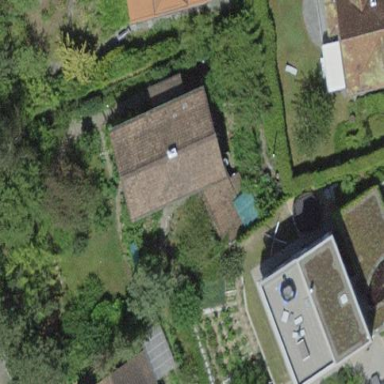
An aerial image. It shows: Simple and straightforward house.